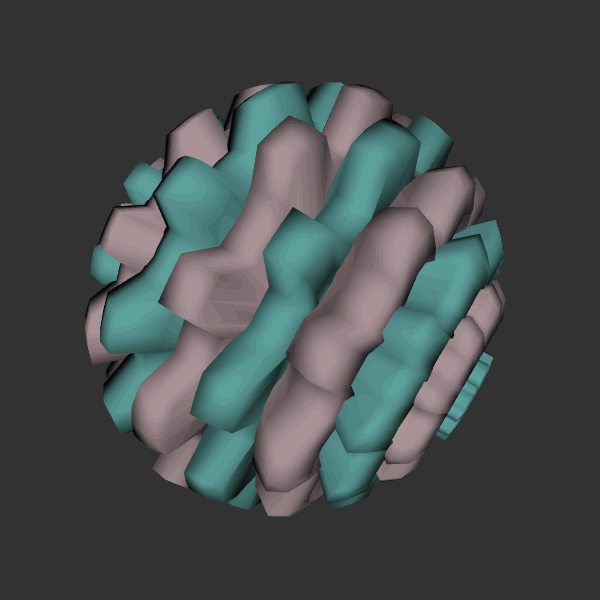
Background: dark